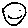
Label: smiley face